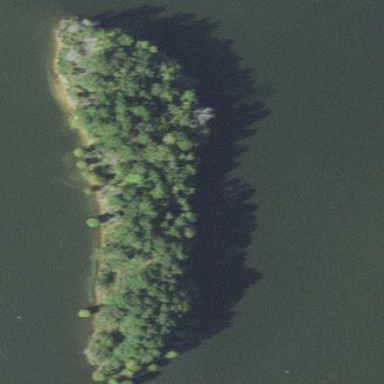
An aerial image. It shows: Islet.